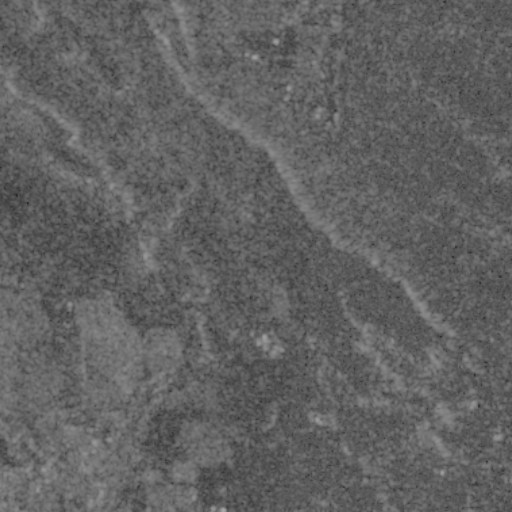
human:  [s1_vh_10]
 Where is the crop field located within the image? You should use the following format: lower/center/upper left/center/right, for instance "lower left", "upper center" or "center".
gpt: The crop field is located in the lower left of the image.
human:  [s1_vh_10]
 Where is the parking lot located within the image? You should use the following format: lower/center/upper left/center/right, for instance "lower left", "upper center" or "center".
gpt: There is no parking lot in the image.

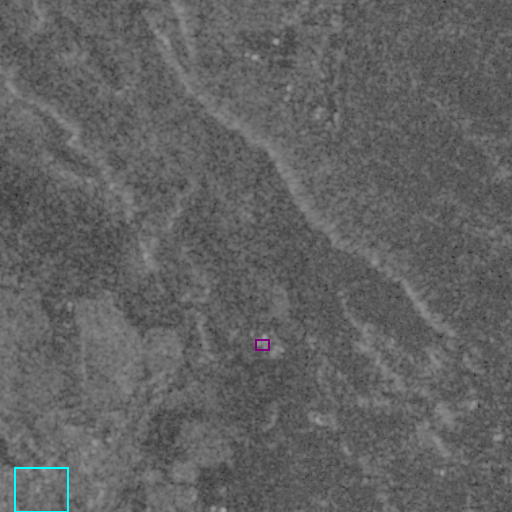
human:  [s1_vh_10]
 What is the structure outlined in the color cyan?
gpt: The structure outlined in cyan is a crop field.
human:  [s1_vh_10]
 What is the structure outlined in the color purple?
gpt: The structure outlined in purple is a building.
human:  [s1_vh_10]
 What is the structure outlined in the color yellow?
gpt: There is no yellow outline.